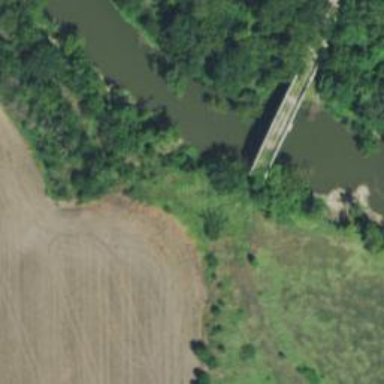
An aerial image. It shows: Path on bridge.